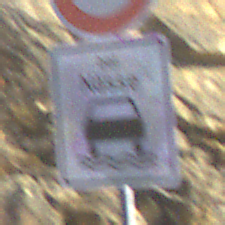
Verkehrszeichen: BeiNaesse
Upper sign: Geschwindigkeit70
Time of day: MorningAfternoon
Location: Outdoor (RoadRail)
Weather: PartlyCloudy
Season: NotSpecified
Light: Natural